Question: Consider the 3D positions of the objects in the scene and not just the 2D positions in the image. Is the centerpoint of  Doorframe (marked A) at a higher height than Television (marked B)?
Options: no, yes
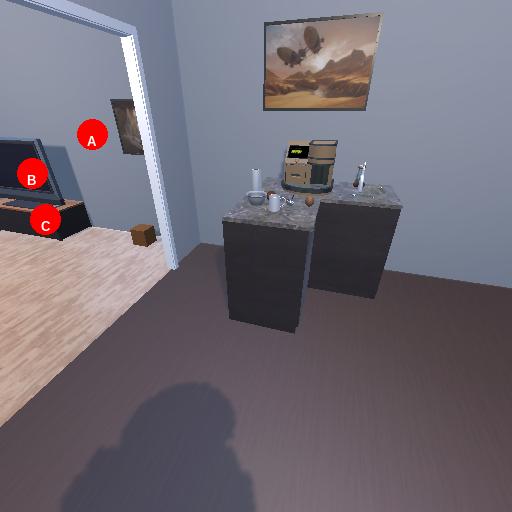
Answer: no